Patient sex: F
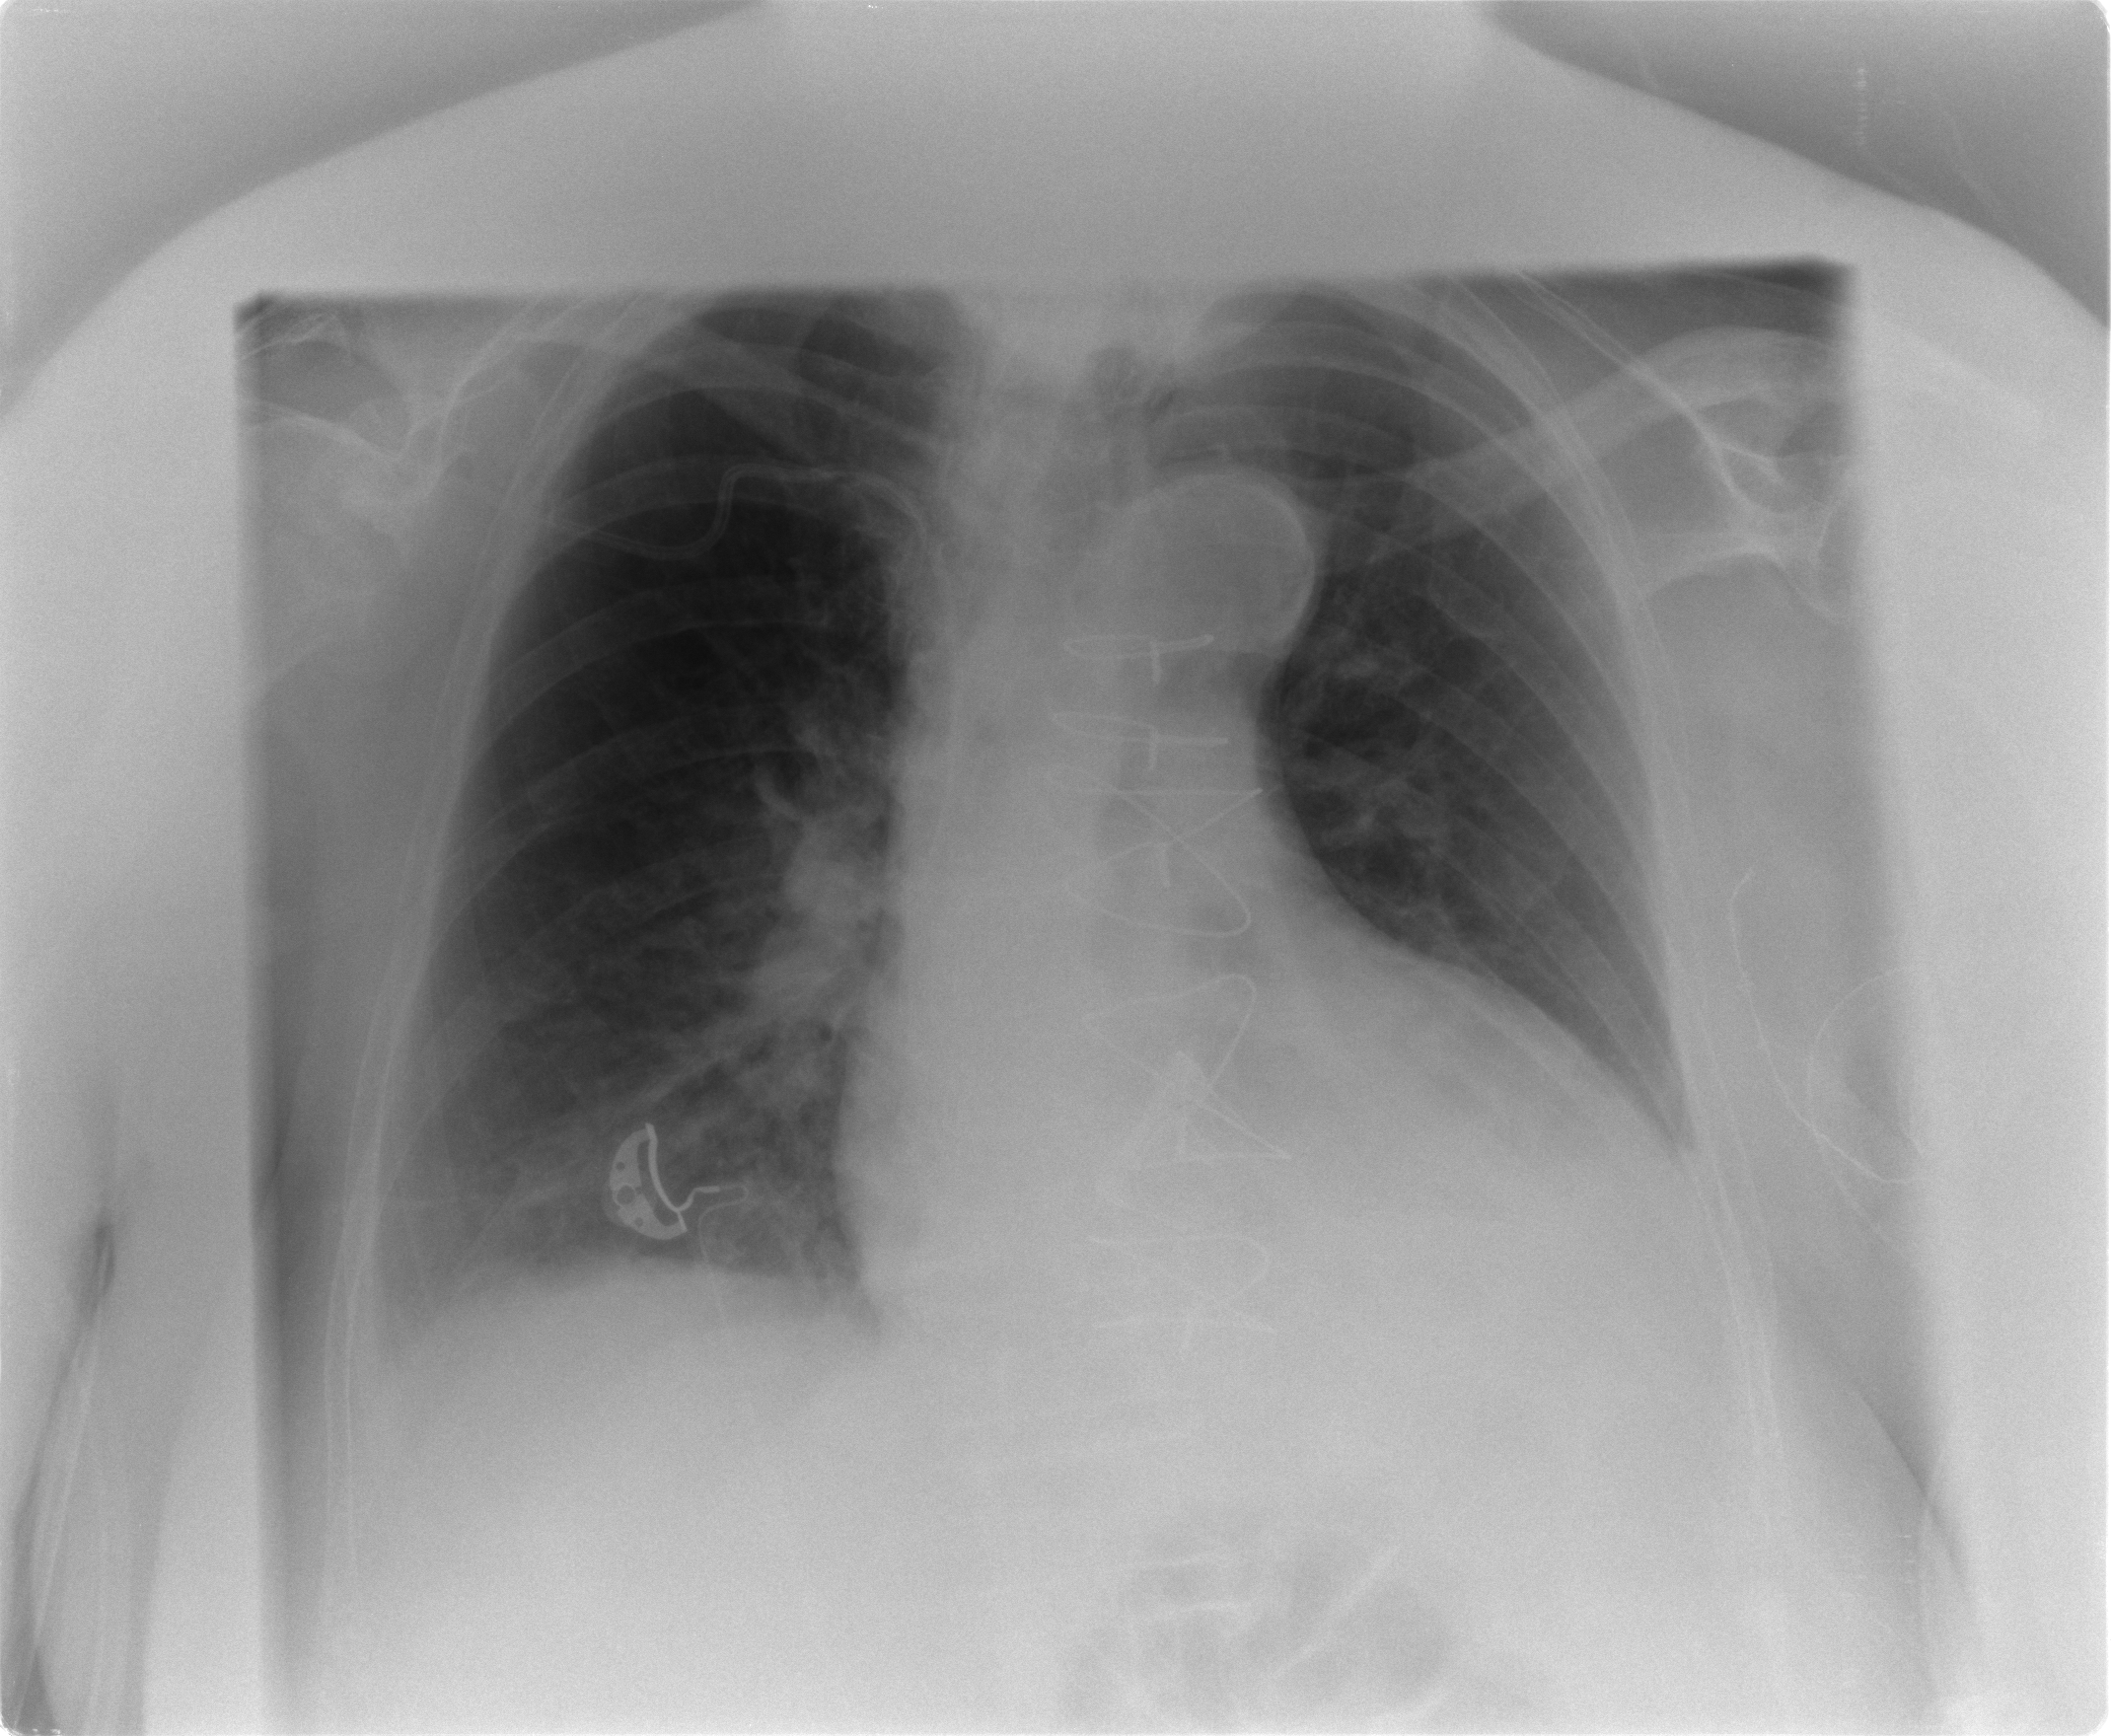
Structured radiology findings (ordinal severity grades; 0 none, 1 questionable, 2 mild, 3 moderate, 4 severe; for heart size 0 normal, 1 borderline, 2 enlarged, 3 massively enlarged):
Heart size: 2
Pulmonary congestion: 0
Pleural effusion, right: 1
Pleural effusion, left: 1
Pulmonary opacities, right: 1
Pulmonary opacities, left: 1
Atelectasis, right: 2
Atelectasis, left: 2